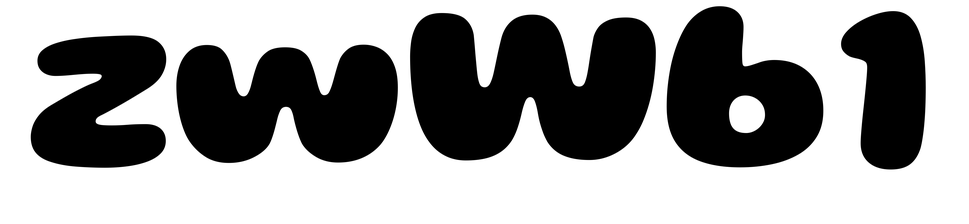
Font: Gluten_ExtraBold